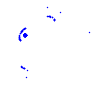
Particle: kaon